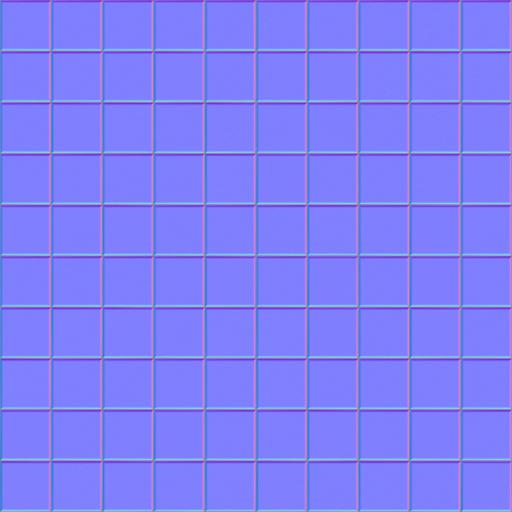
bathroom bright clean light smooth subway tiled tiles white